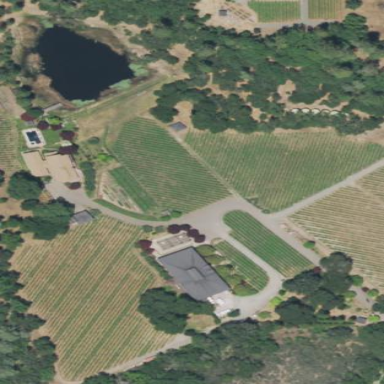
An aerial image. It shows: Vineyard with wine grapes as the crop.